Question: I am fairly new to liferay so please bear with me if this is a naive question.
As far as I know, Liferay automatically indexes some out of the box items (core portlets) such as Web Content, Bookmarks, Users etc.
What I need to do is index "public pages" (see screenshot). When I create a new public page with some custom fields, I want to be able to index this in Lucene with Title and Description and be able to search for it as you search other out of the box assets.

I understand that you can write an indexer for a custom portlet, but Public Pages are something completely different.
How can I index them on creation/update so I can search from Lucene? I will appreciate any help with this.
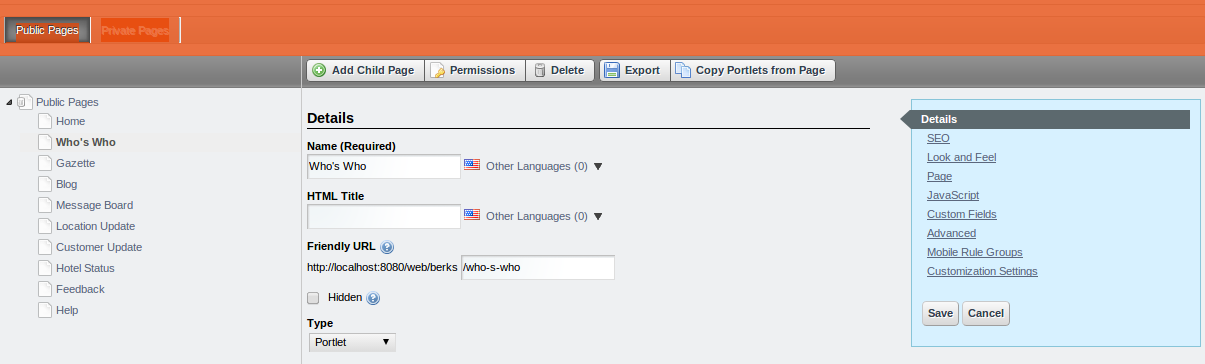
Answer: Liferay pages are nothing but a Liferay object 'Layout'. Do this
- 'LayoutLocalService'- 'addLayout'- 'SearchEngineUtil''addDocument'
Hope this helps.